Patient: sex F, age 82
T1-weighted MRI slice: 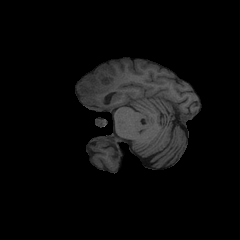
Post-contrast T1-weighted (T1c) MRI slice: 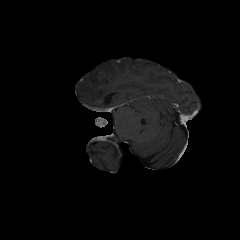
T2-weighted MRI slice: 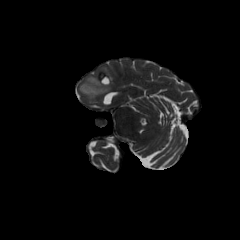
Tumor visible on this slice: yes
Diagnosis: Glioblastoma, IDH-wildtype
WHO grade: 4